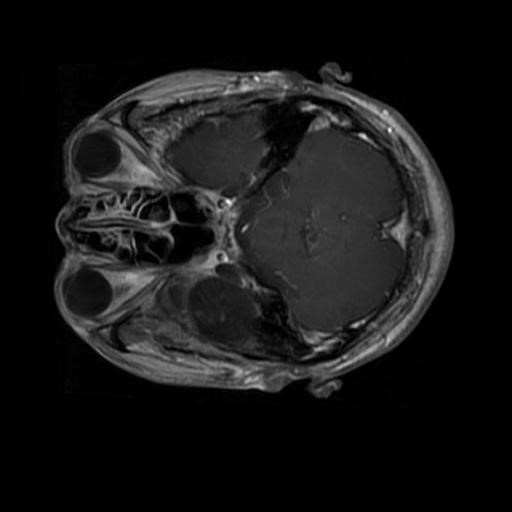
Label: brain_glioma